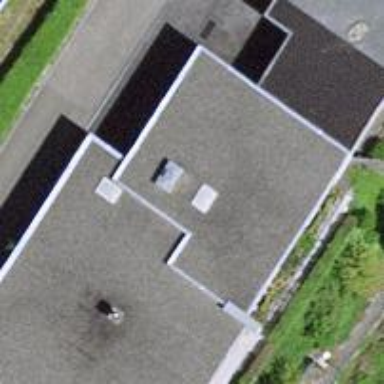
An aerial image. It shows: Detached building.